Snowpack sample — Rabbit Ears Pass, Jackson County, Colorado, USA (12/17/25, 1:08 PM MST)
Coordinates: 40.387, -106.625
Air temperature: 34 °F
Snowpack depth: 46 cm
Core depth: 10 cm
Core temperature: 30.2 °F
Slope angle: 6°, slope face: 165°
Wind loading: medium
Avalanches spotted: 0
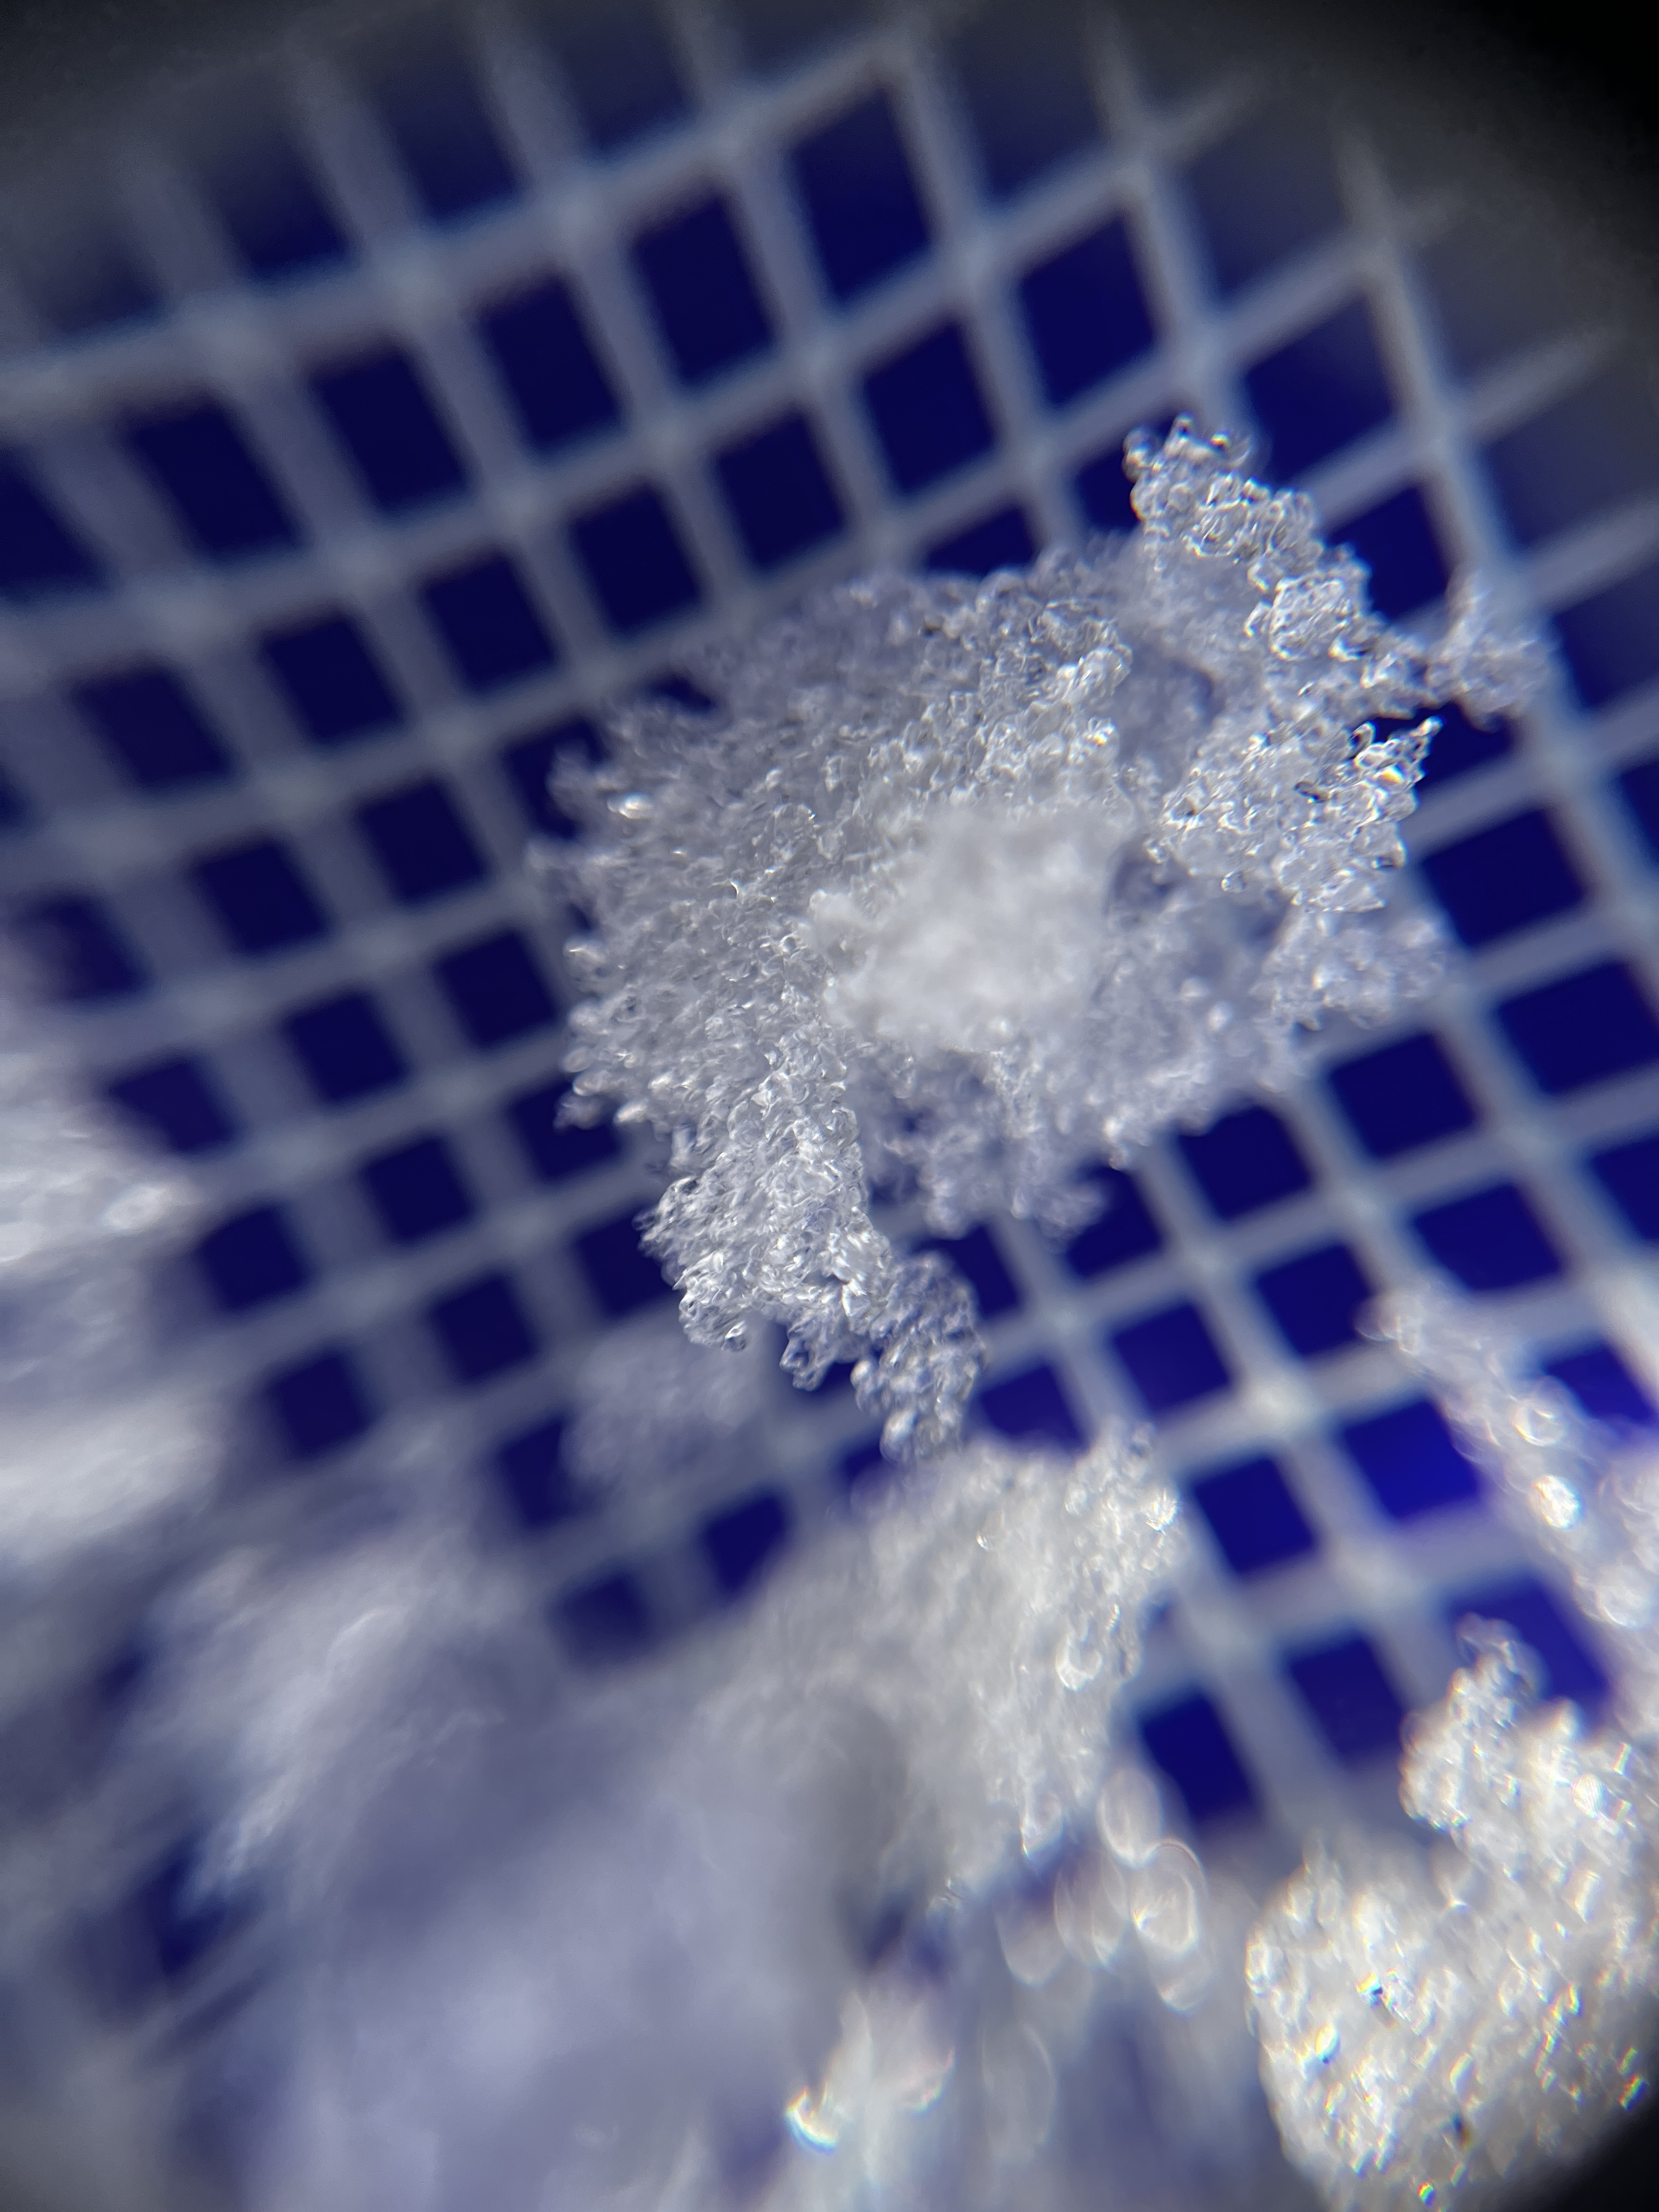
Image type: magnified_profile
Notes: No avalanches spotted nearby, although collected in a meadowy area with minimal risk on this face of the pass.